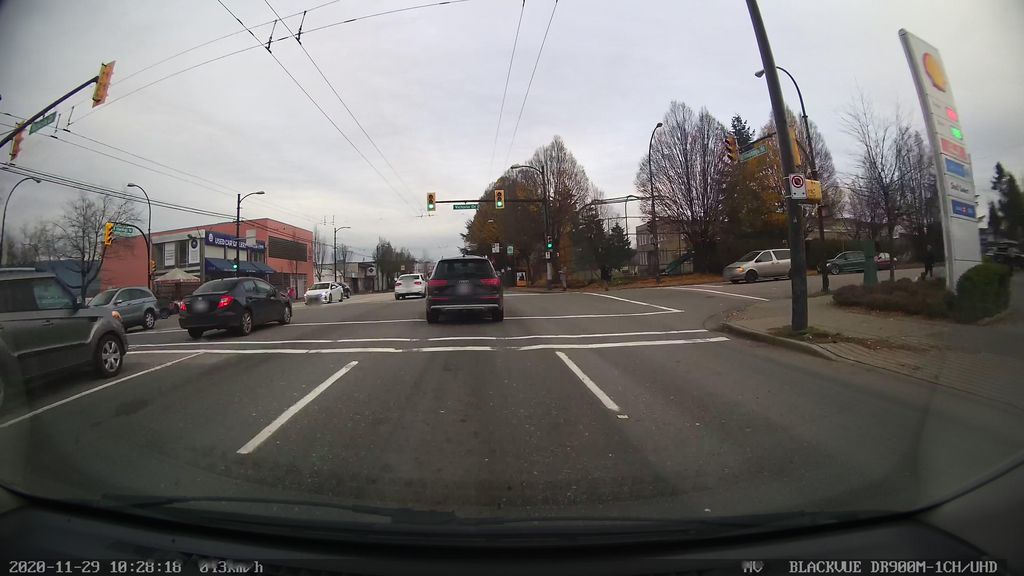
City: vancouver